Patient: sex M, age 46
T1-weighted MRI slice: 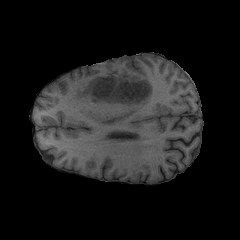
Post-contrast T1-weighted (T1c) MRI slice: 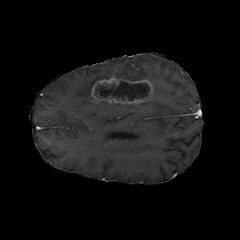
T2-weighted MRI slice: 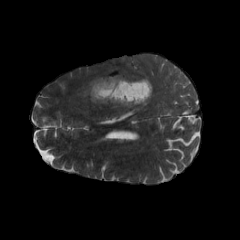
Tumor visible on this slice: yes
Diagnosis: Glioblastoma, IDH-wildtype
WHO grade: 4